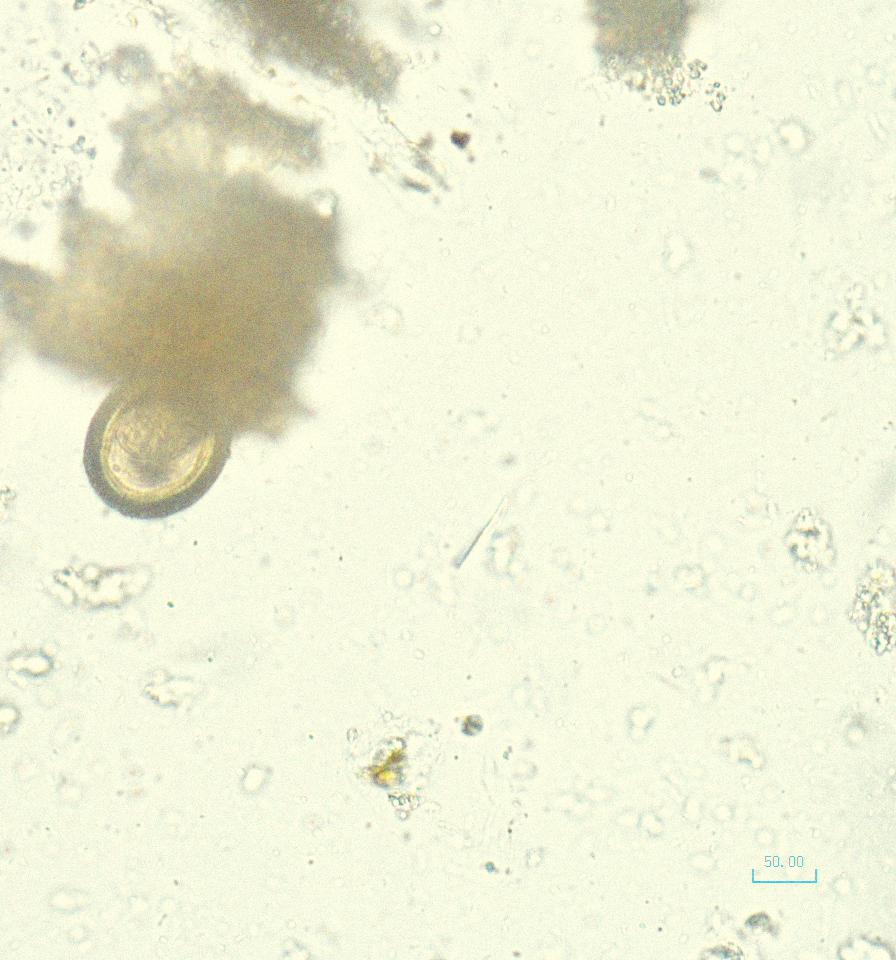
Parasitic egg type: Taenia spp. egg